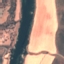
Label: River